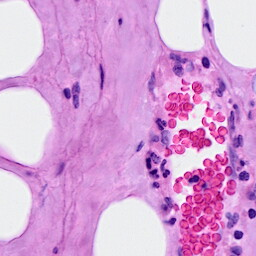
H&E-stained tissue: Breast